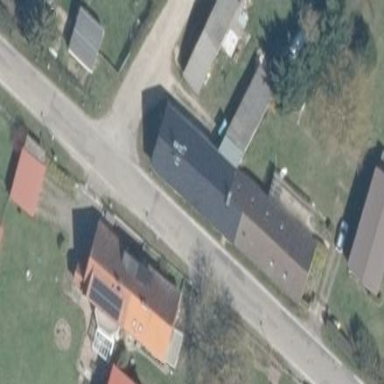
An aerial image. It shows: Semi-detached house.